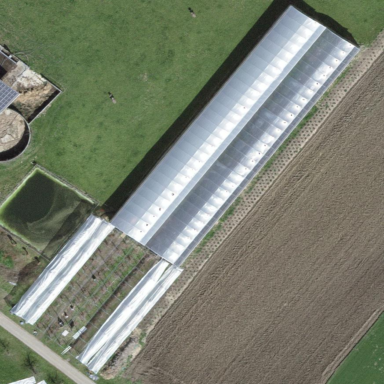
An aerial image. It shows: Area dedicated to greenhouse horticulture.